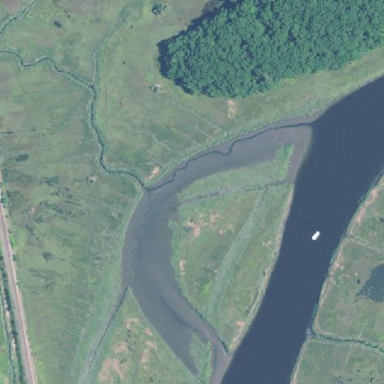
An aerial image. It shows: Saltmarsh wetland area characterized by salt marsh vegetation.